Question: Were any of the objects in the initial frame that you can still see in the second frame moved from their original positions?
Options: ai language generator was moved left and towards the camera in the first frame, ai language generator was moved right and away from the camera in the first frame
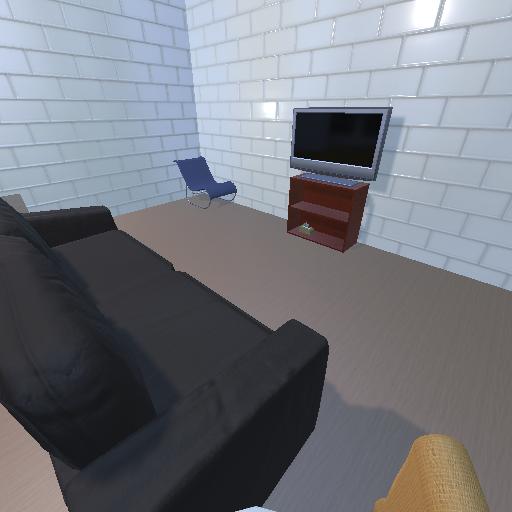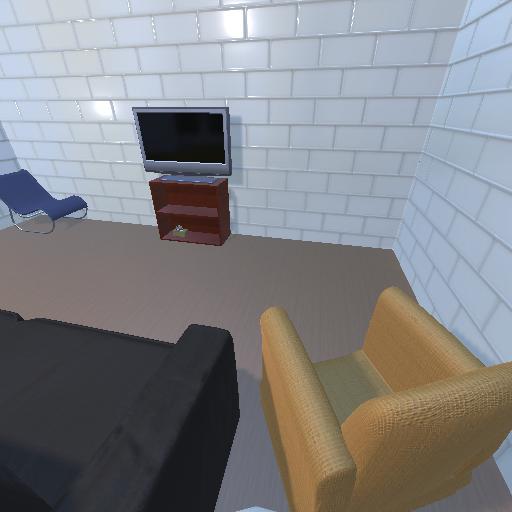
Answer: ai language generator was moved left and towards the camera in the first frame